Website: crate-barrel
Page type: customer-info-address
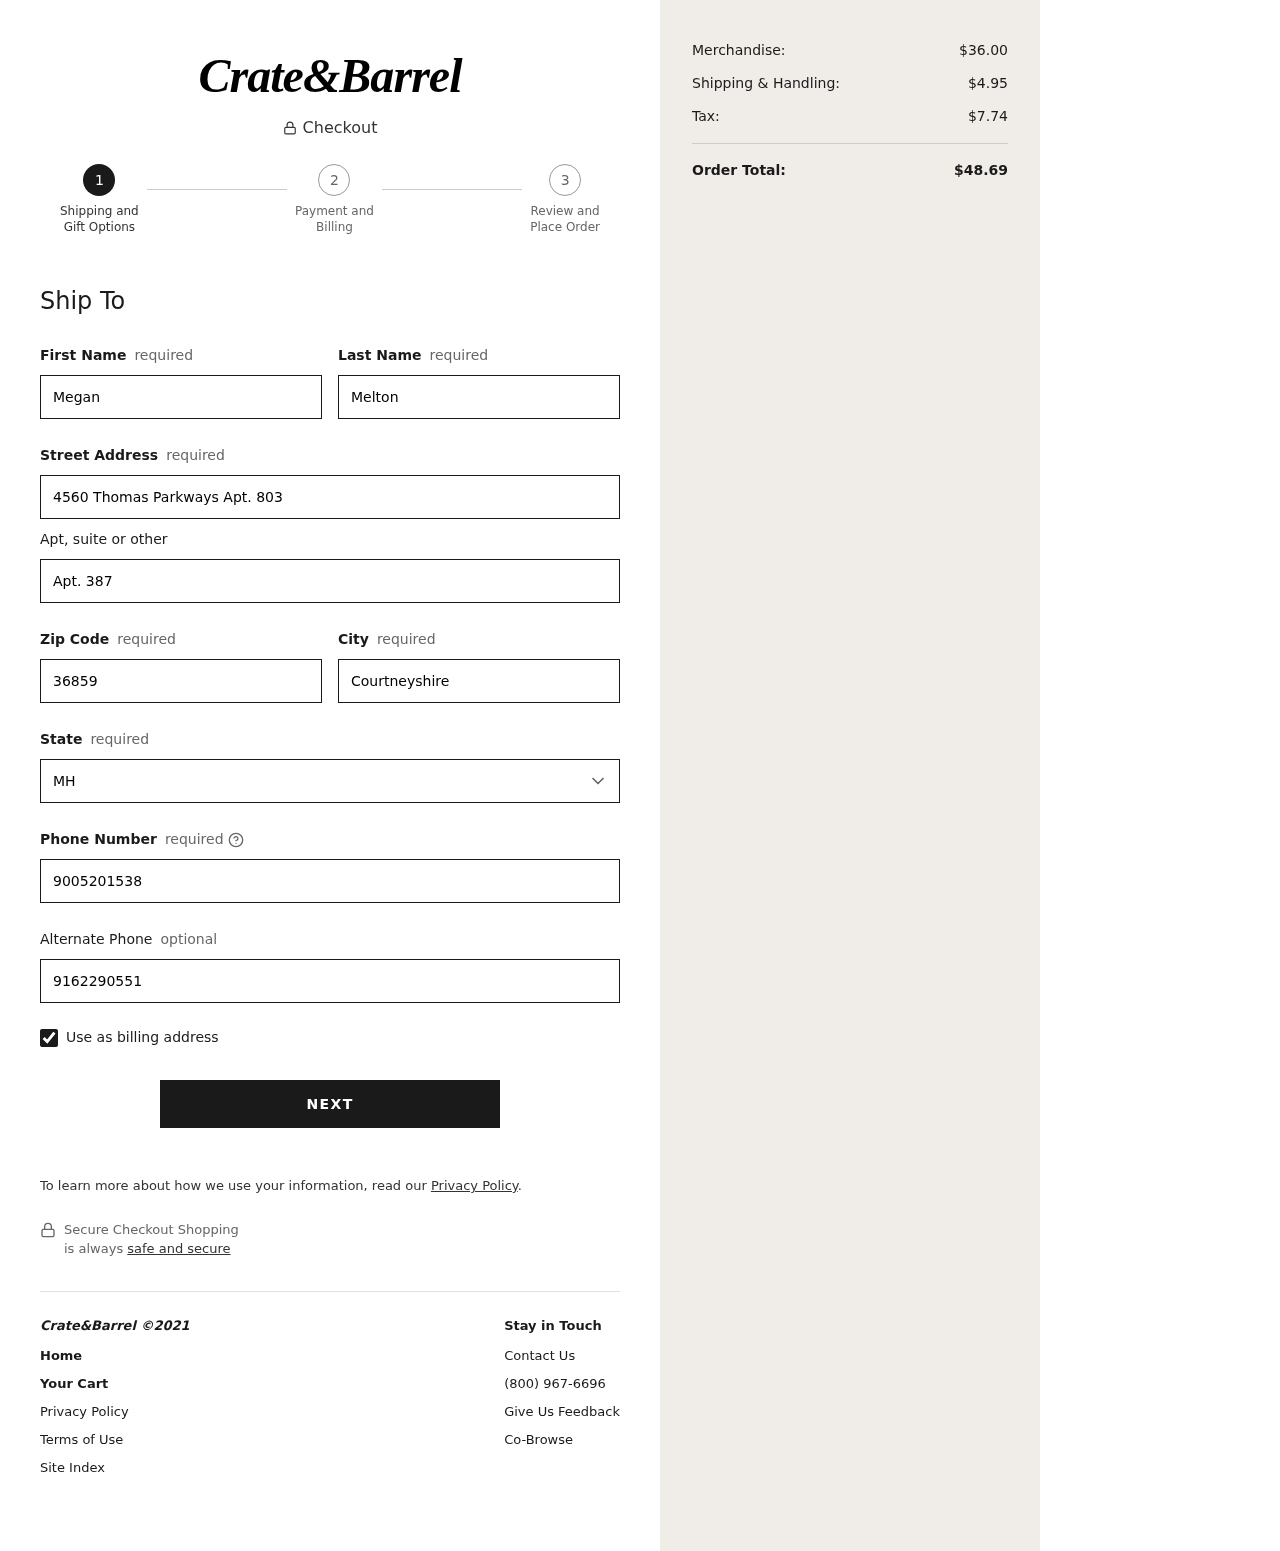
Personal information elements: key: PII_STATE
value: MH
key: PII_FIRSTNAME
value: Megan
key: PII_LASTNAME
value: Melton
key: PII_STREET
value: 4560 Thomas Parkways Apt. 803
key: PII_STREET2
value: Apt. 387
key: PII_POSTCODE
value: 36859
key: PII_CITY
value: Courtneyshire
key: PII_PHONE
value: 9005201538
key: PII_PHONE_ALT
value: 9162290551
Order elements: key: ORDER_SUBTOTAL
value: $36.00
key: ORDER_SHIPPING_COST
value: $4.95
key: ORDER_TAX
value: $7.74
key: ORDER_TOTAL
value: $48.69